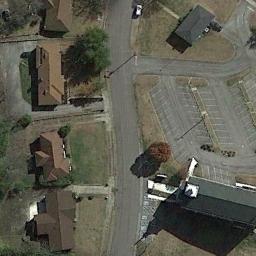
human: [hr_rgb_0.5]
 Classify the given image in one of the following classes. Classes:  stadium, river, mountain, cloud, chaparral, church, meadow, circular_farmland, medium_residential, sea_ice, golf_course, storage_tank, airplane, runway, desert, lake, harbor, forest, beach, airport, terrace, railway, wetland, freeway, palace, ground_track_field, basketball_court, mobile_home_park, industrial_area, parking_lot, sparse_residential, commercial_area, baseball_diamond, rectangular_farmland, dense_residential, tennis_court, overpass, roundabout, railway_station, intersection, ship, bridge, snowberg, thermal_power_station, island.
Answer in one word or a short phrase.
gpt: medium_residential